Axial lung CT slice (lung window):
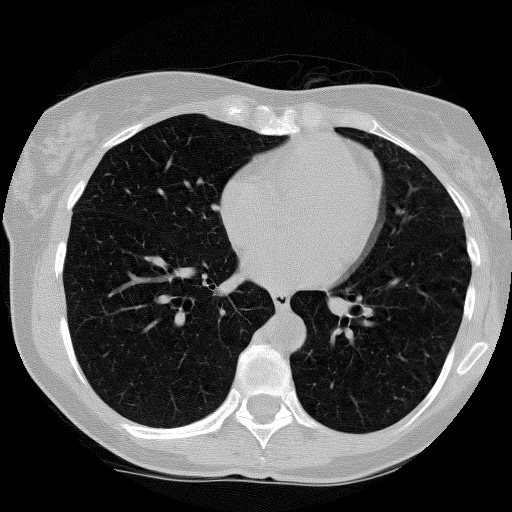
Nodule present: no